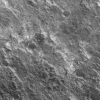
Atmospheric dust classification: not_dusty